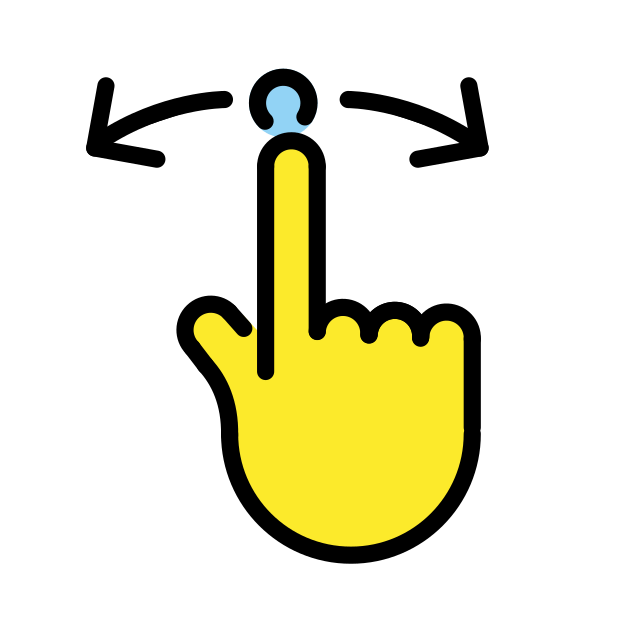
swipe